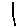
Label: line